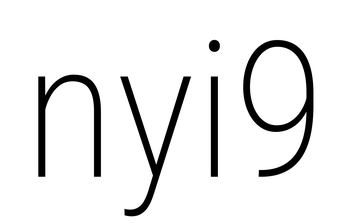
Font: Roboto_Condensed_ExtraLight